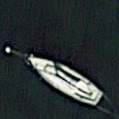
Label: Civil_yacht